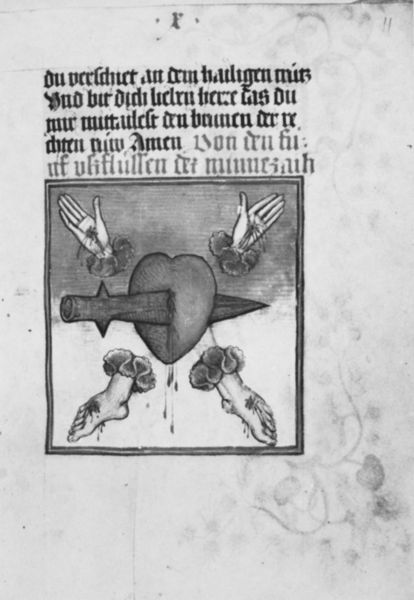
Titel: Gebetbuch Truchseß Georg II. von Waldburg
Standort: Herkunftsort: (D Süddeutschland) (EU - D - Süddeutschland)
Institution: Stuttgart, Württembergische Landesbibliothek
Schlagwörter: fuß, hand, himmel, finger, schwarz, weiss, zeichnung, bibel, messer, fünf, hände, füße, schrift, graphik, blut, buch, druck, stich, seite, schwert, text, buchdruck, bluten, christus, jesus, stigma, wunden, wundmale, dolch, herz, fraktur, tropfen, erstechen, latein, erstochen, füse, schift, handteller, kände, aufspießen, ahndschrift, herz messer, fractur, lateein